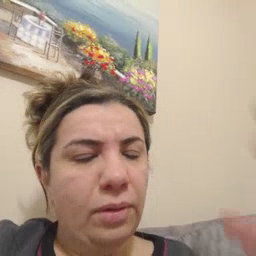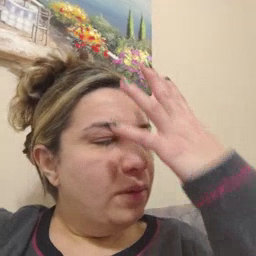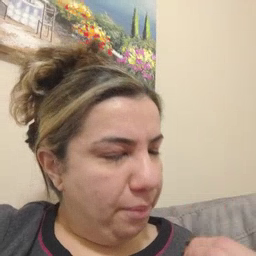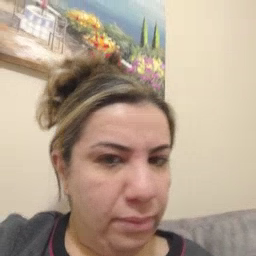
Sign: sleep